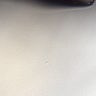
Metastatic tissue present: no